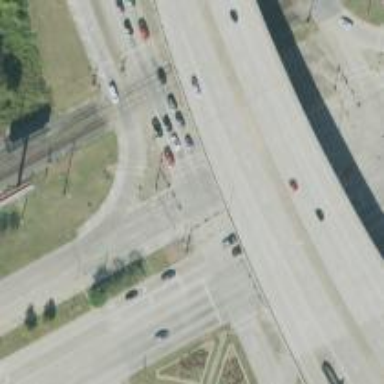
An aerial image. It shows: Primary highway with frontage road.